Question: How to set autolayout for UIImageView /UIView so that the image view width and height increases a bit for iphone 6 and 6 plus. I have tried adding the constraint Aspect ratio but the increased height and width are very big. Is there anyway to set the constraint height and width of image view can be set manually for iphone 6 and 6 plus. Take a look at the screenshot the image view in iphone 6 and 6 plus should be little smaller than it is showing now.

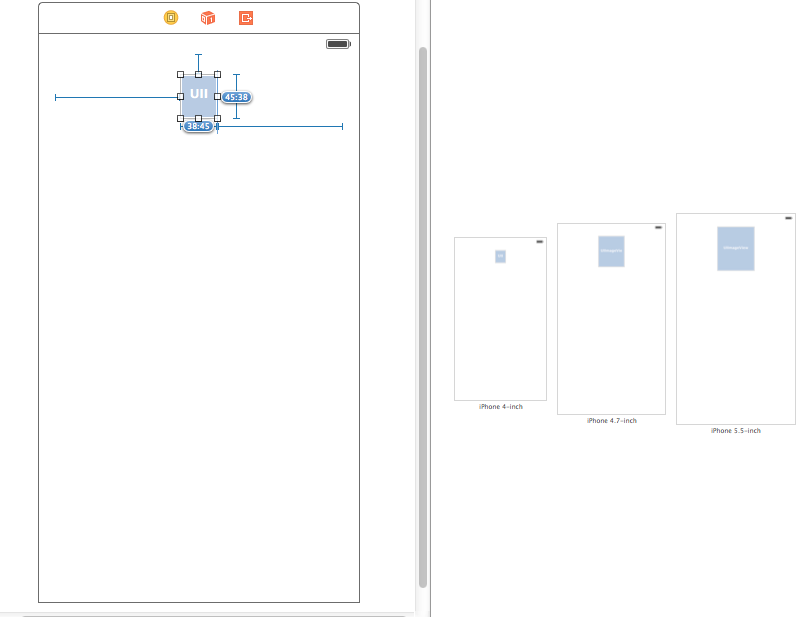
Answer: As I understood your problem is that you want to control how much the image will be increased in each different screen size. You can control everything. What you need to do is to assign an equals width constraint on your image. Preferable on image's width. The relation will be with the superview and then you can change the relation by adding your own Multiplier.
What you need to do exactly:
1) Select your image view.
2) Hold down the control key. While you are holding it, drag your mouse from the image view to the outer view.
3) Select 'Equals width'.
4) Double click on your constraint in the 'Constraints' tab.
5) Ensure that the image view is presented as the first item, if not click on the first item and select 'Reverse first and second item'.
6) Play with the multiplier until you are satisfied with the result on the preview screen.